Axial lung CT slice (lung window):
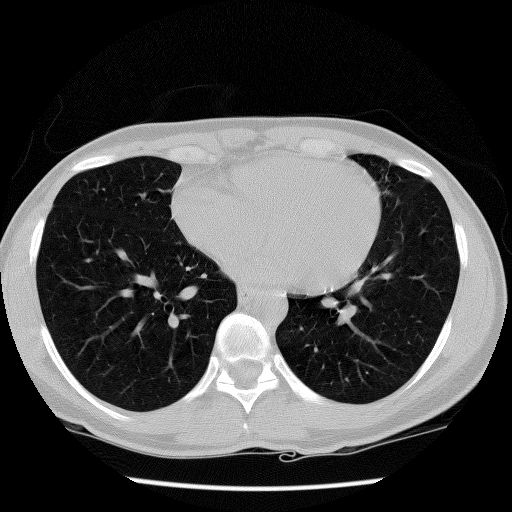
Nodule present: no